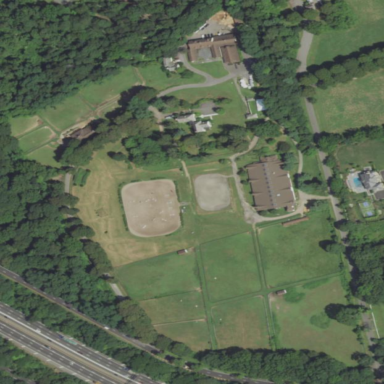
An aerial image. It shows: Equestrian sport facility with grass land use.